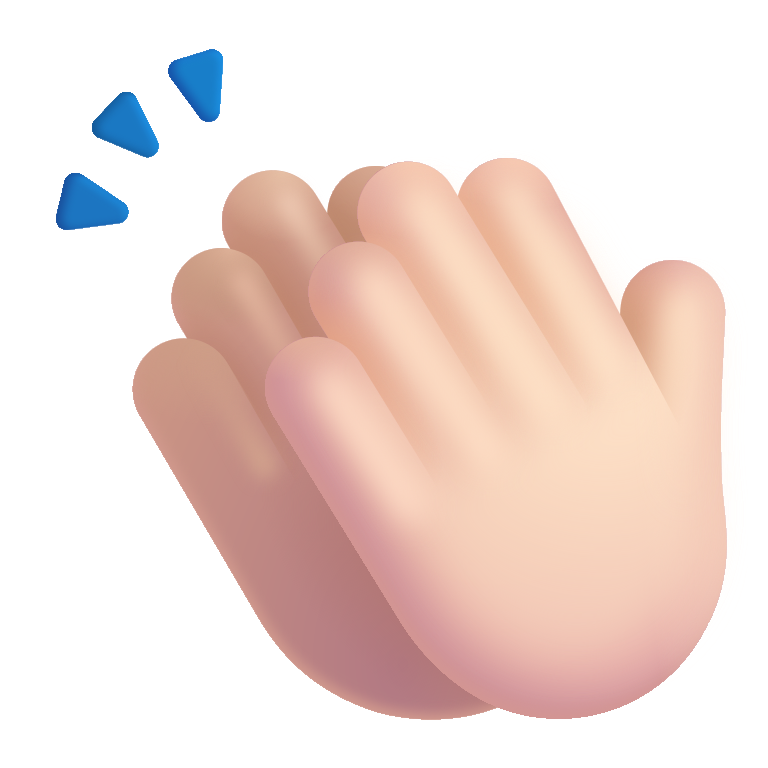
clapping hands color light